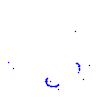
Particle: proton